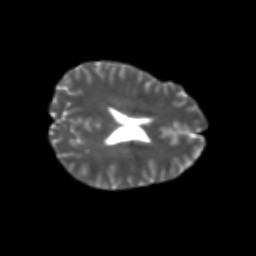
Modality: T2w
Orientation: axial
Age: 26
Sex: female
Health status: healthy
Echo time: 0.074 s